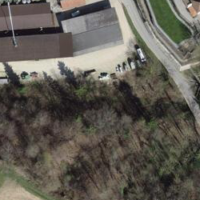
EUNIS habitat code: 55
Species observed at this site:
Cymbalaria muralis
Senecio vulgaris